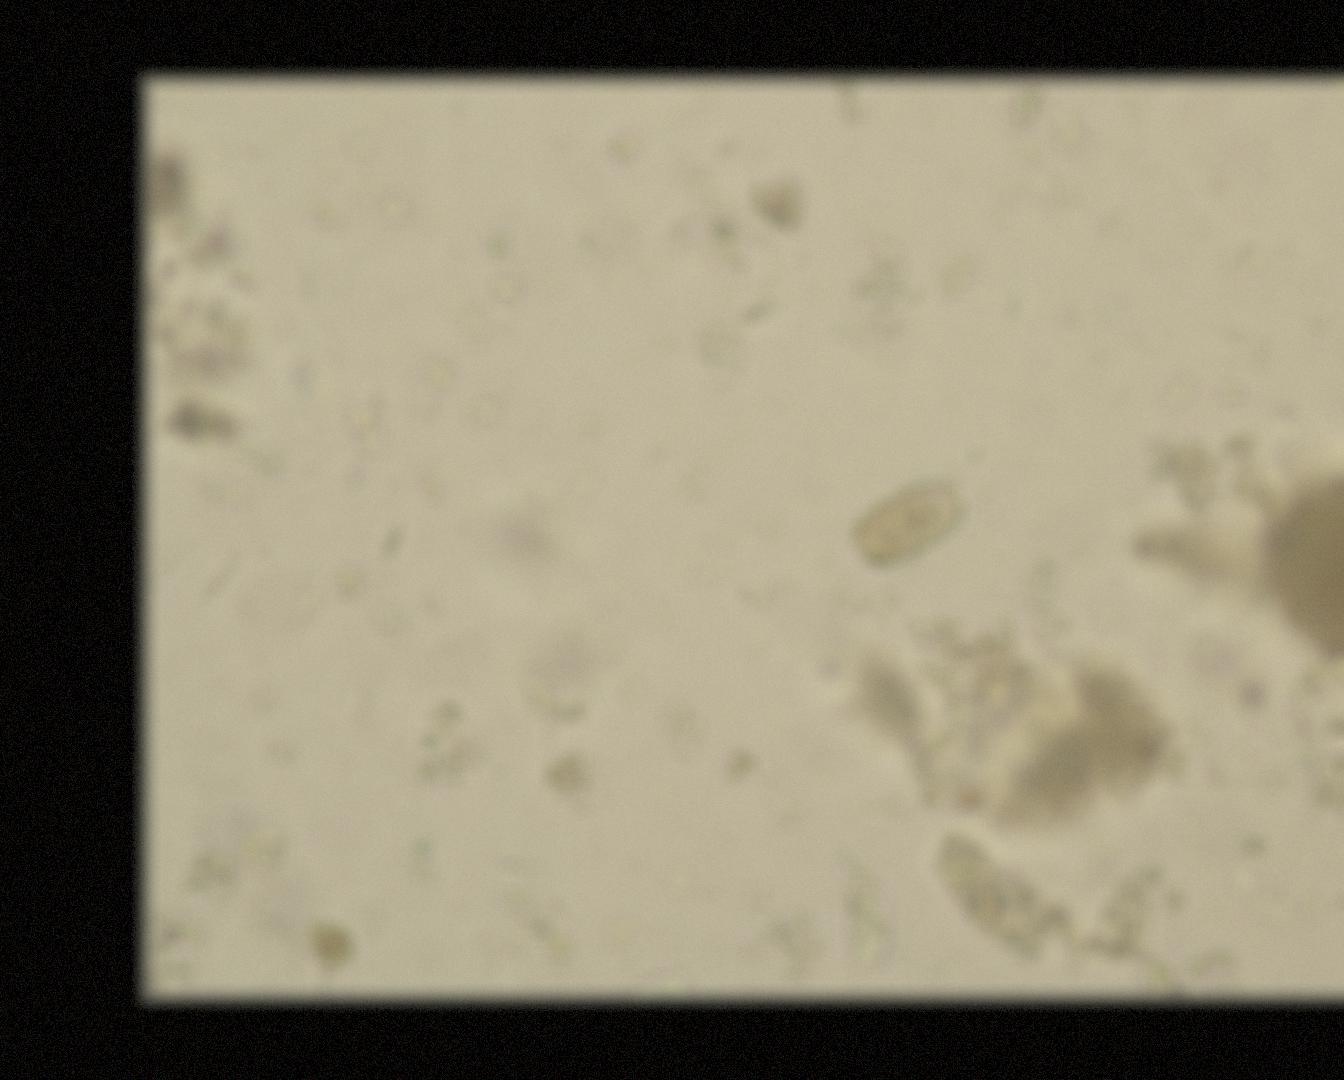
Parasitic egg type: Capillaria philippinensis